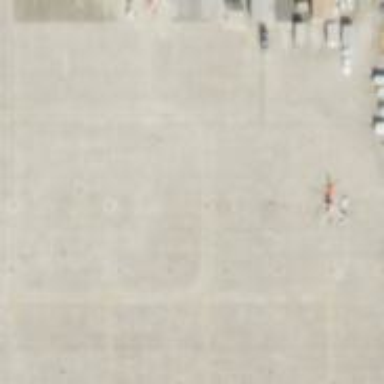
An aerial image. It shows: Image of helipad at airport.